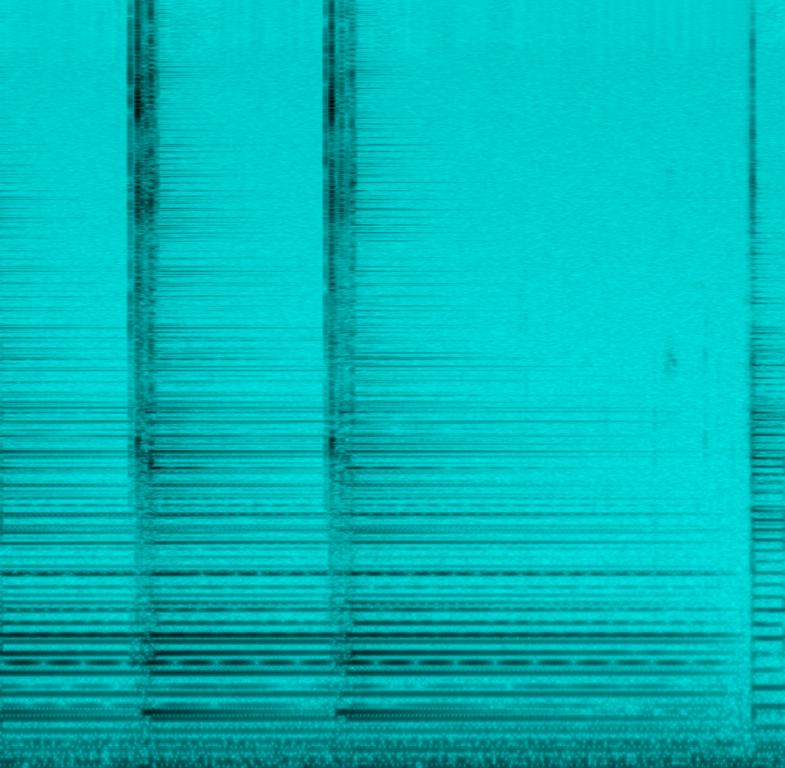
The low quality recording features an electric guitar changing pitch as it is being tuned, string by string. The recording is very noisy.